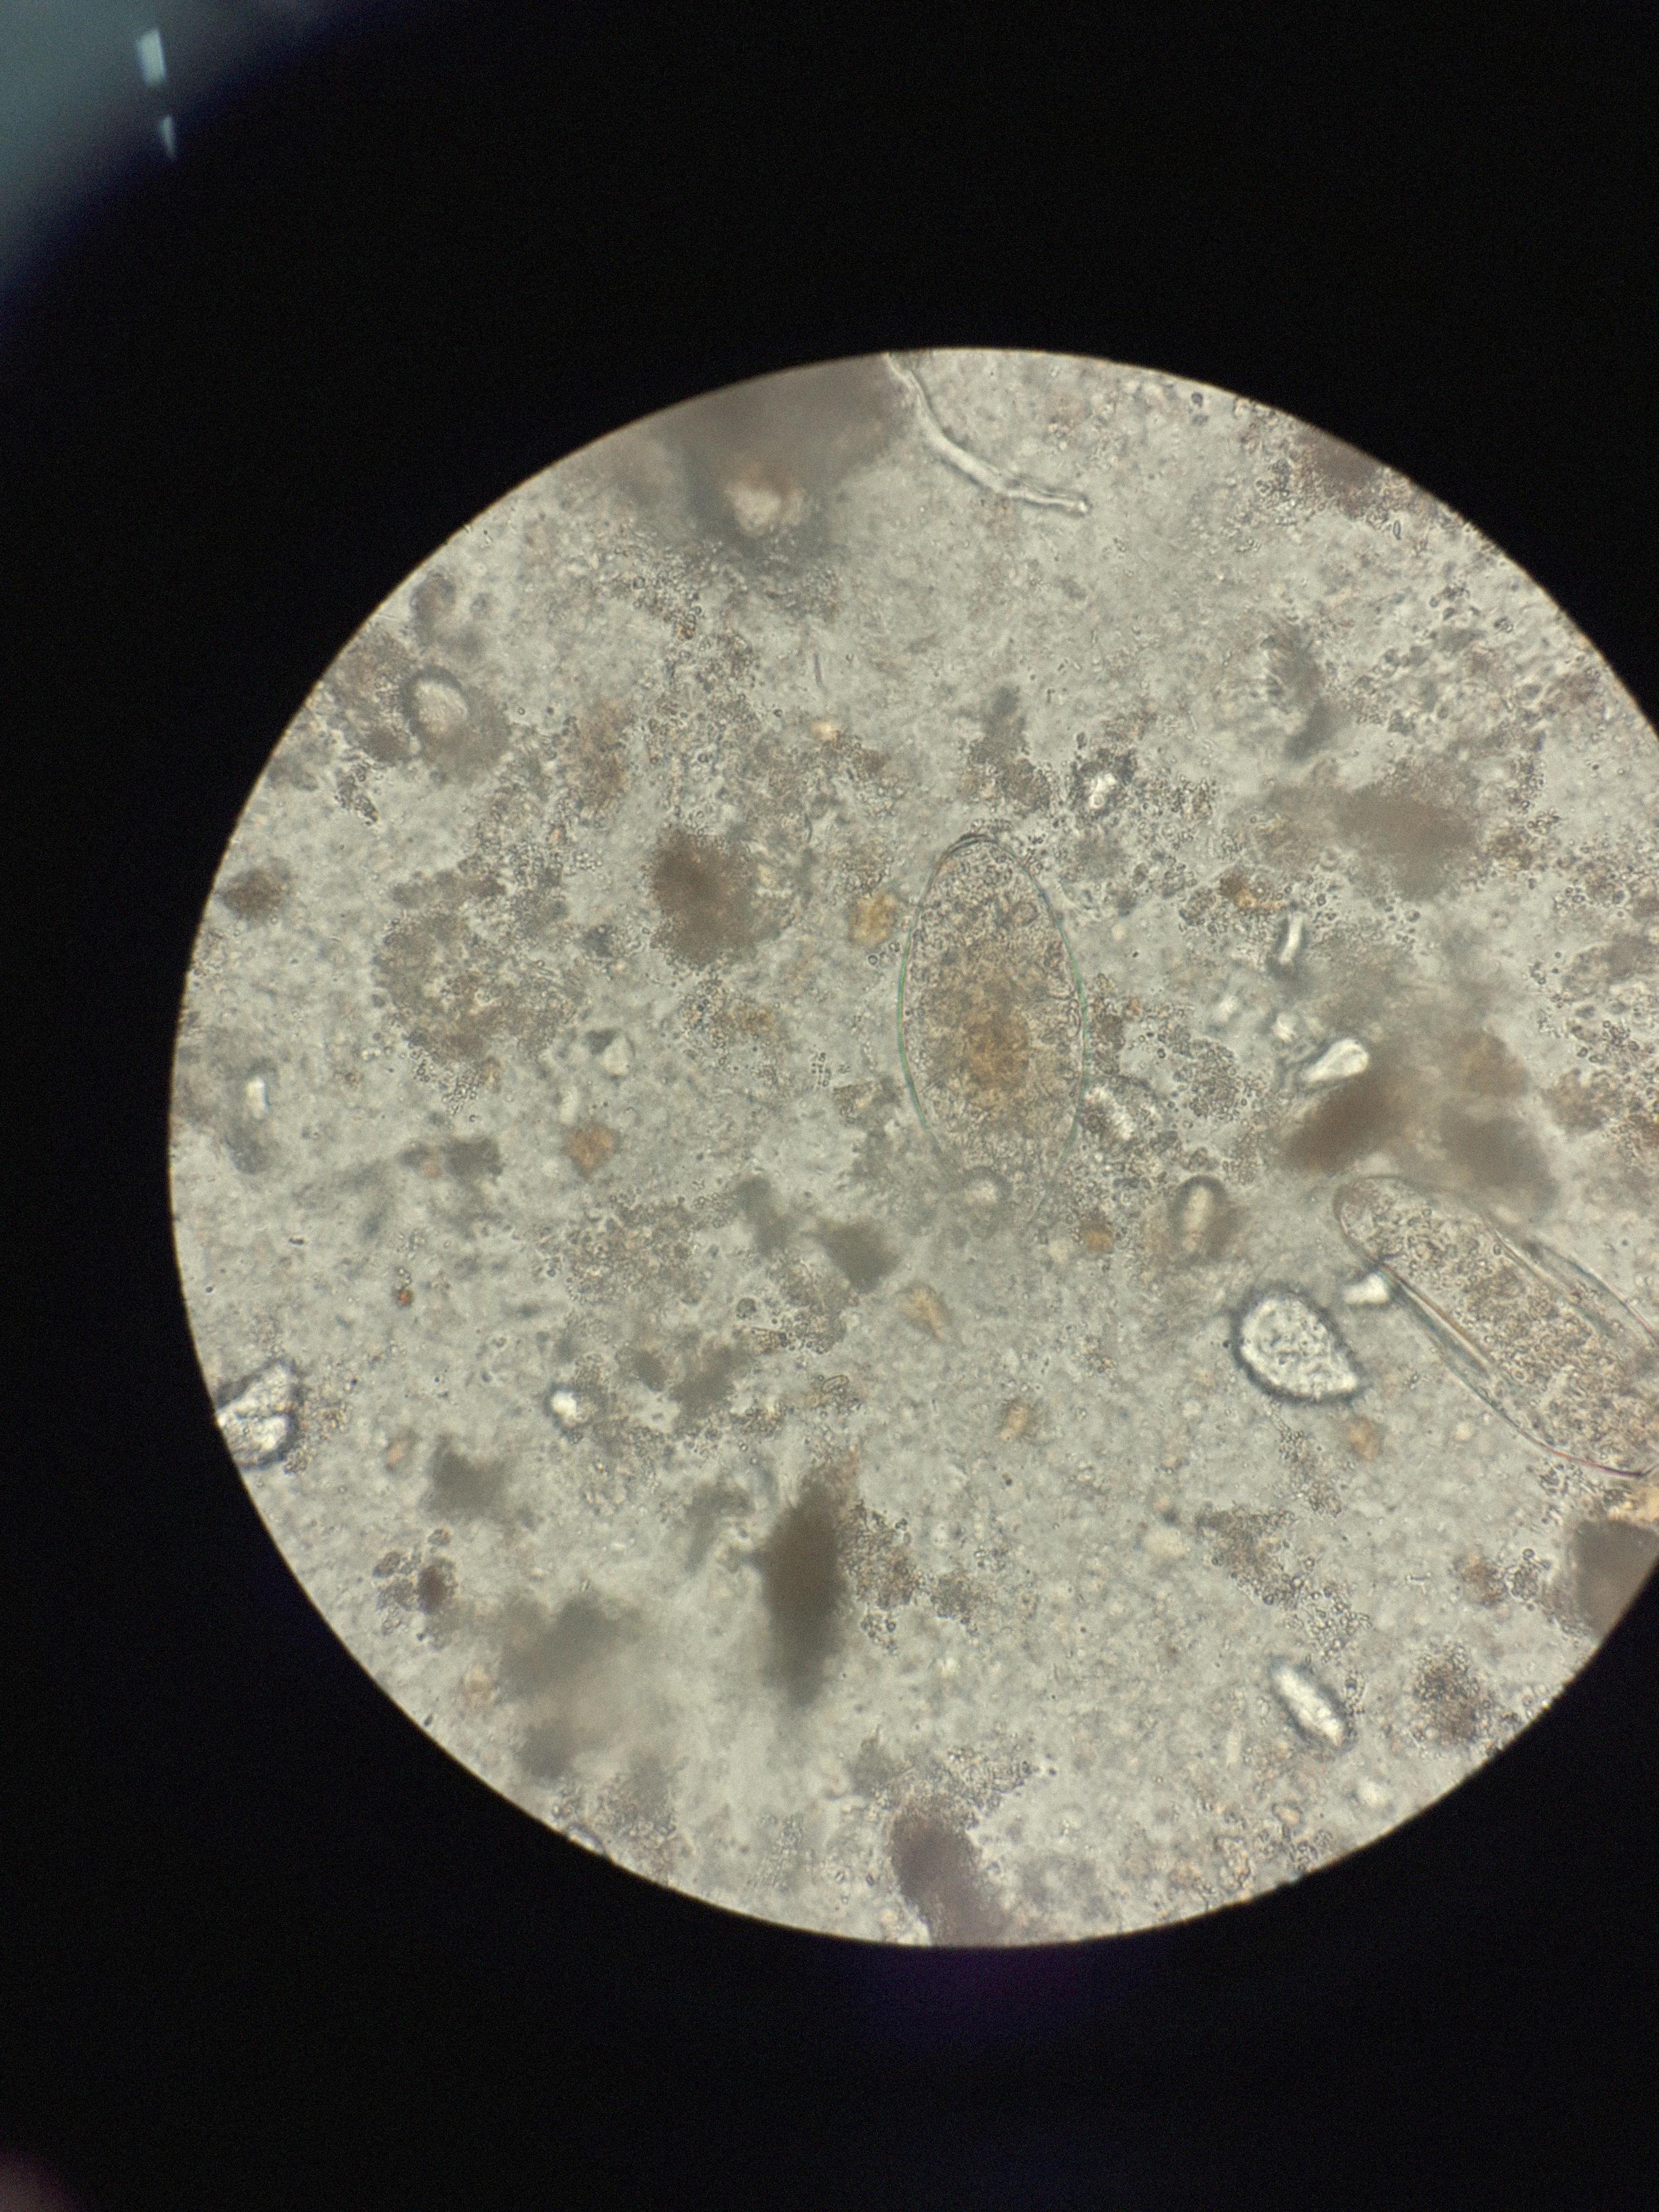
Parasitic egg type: Fasciolopsis buski